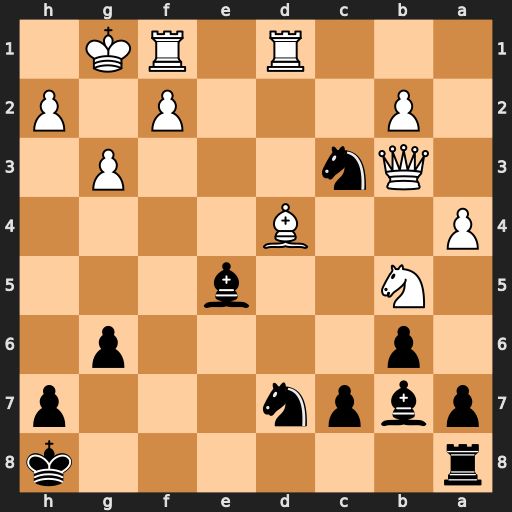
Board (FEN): r6k/pbpn3p/1p4p1/1N2b3/P2B4/1Qn3P1/1P3P1P/3R1RK1
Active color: b
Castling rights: -
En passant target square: -
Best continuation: Ne2#